Field crop: tomato
Growth stage: 1
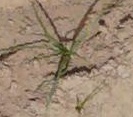
Species: cyperus